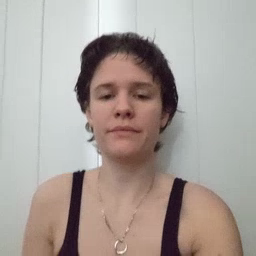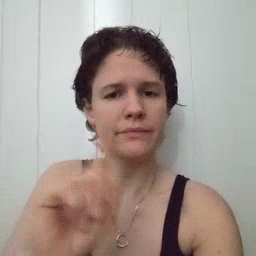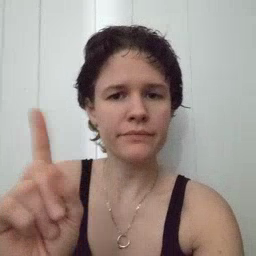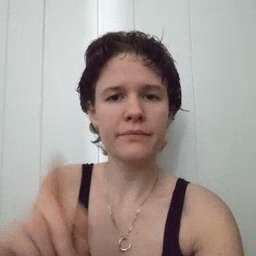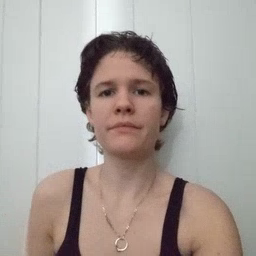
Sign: where